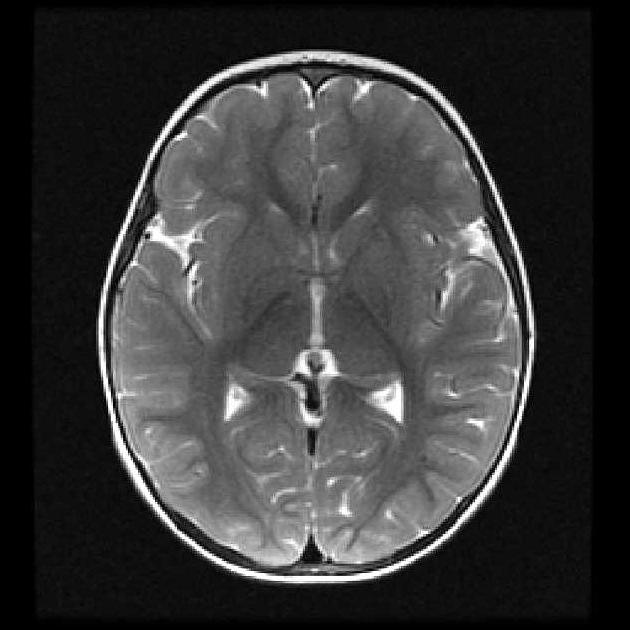
Label: notumor